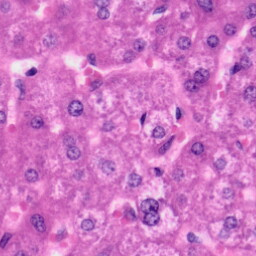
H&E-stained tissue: Liver